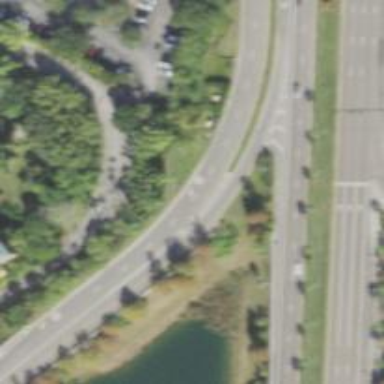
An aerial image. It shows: Secondary link road.